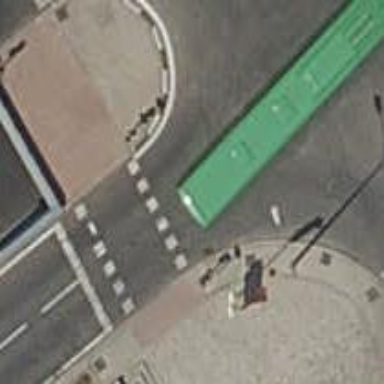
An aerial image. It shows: Zebra crossing with traffic signals.